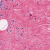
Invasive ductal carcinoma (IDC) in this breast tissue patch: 0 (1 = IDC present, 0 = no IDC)